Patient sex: M
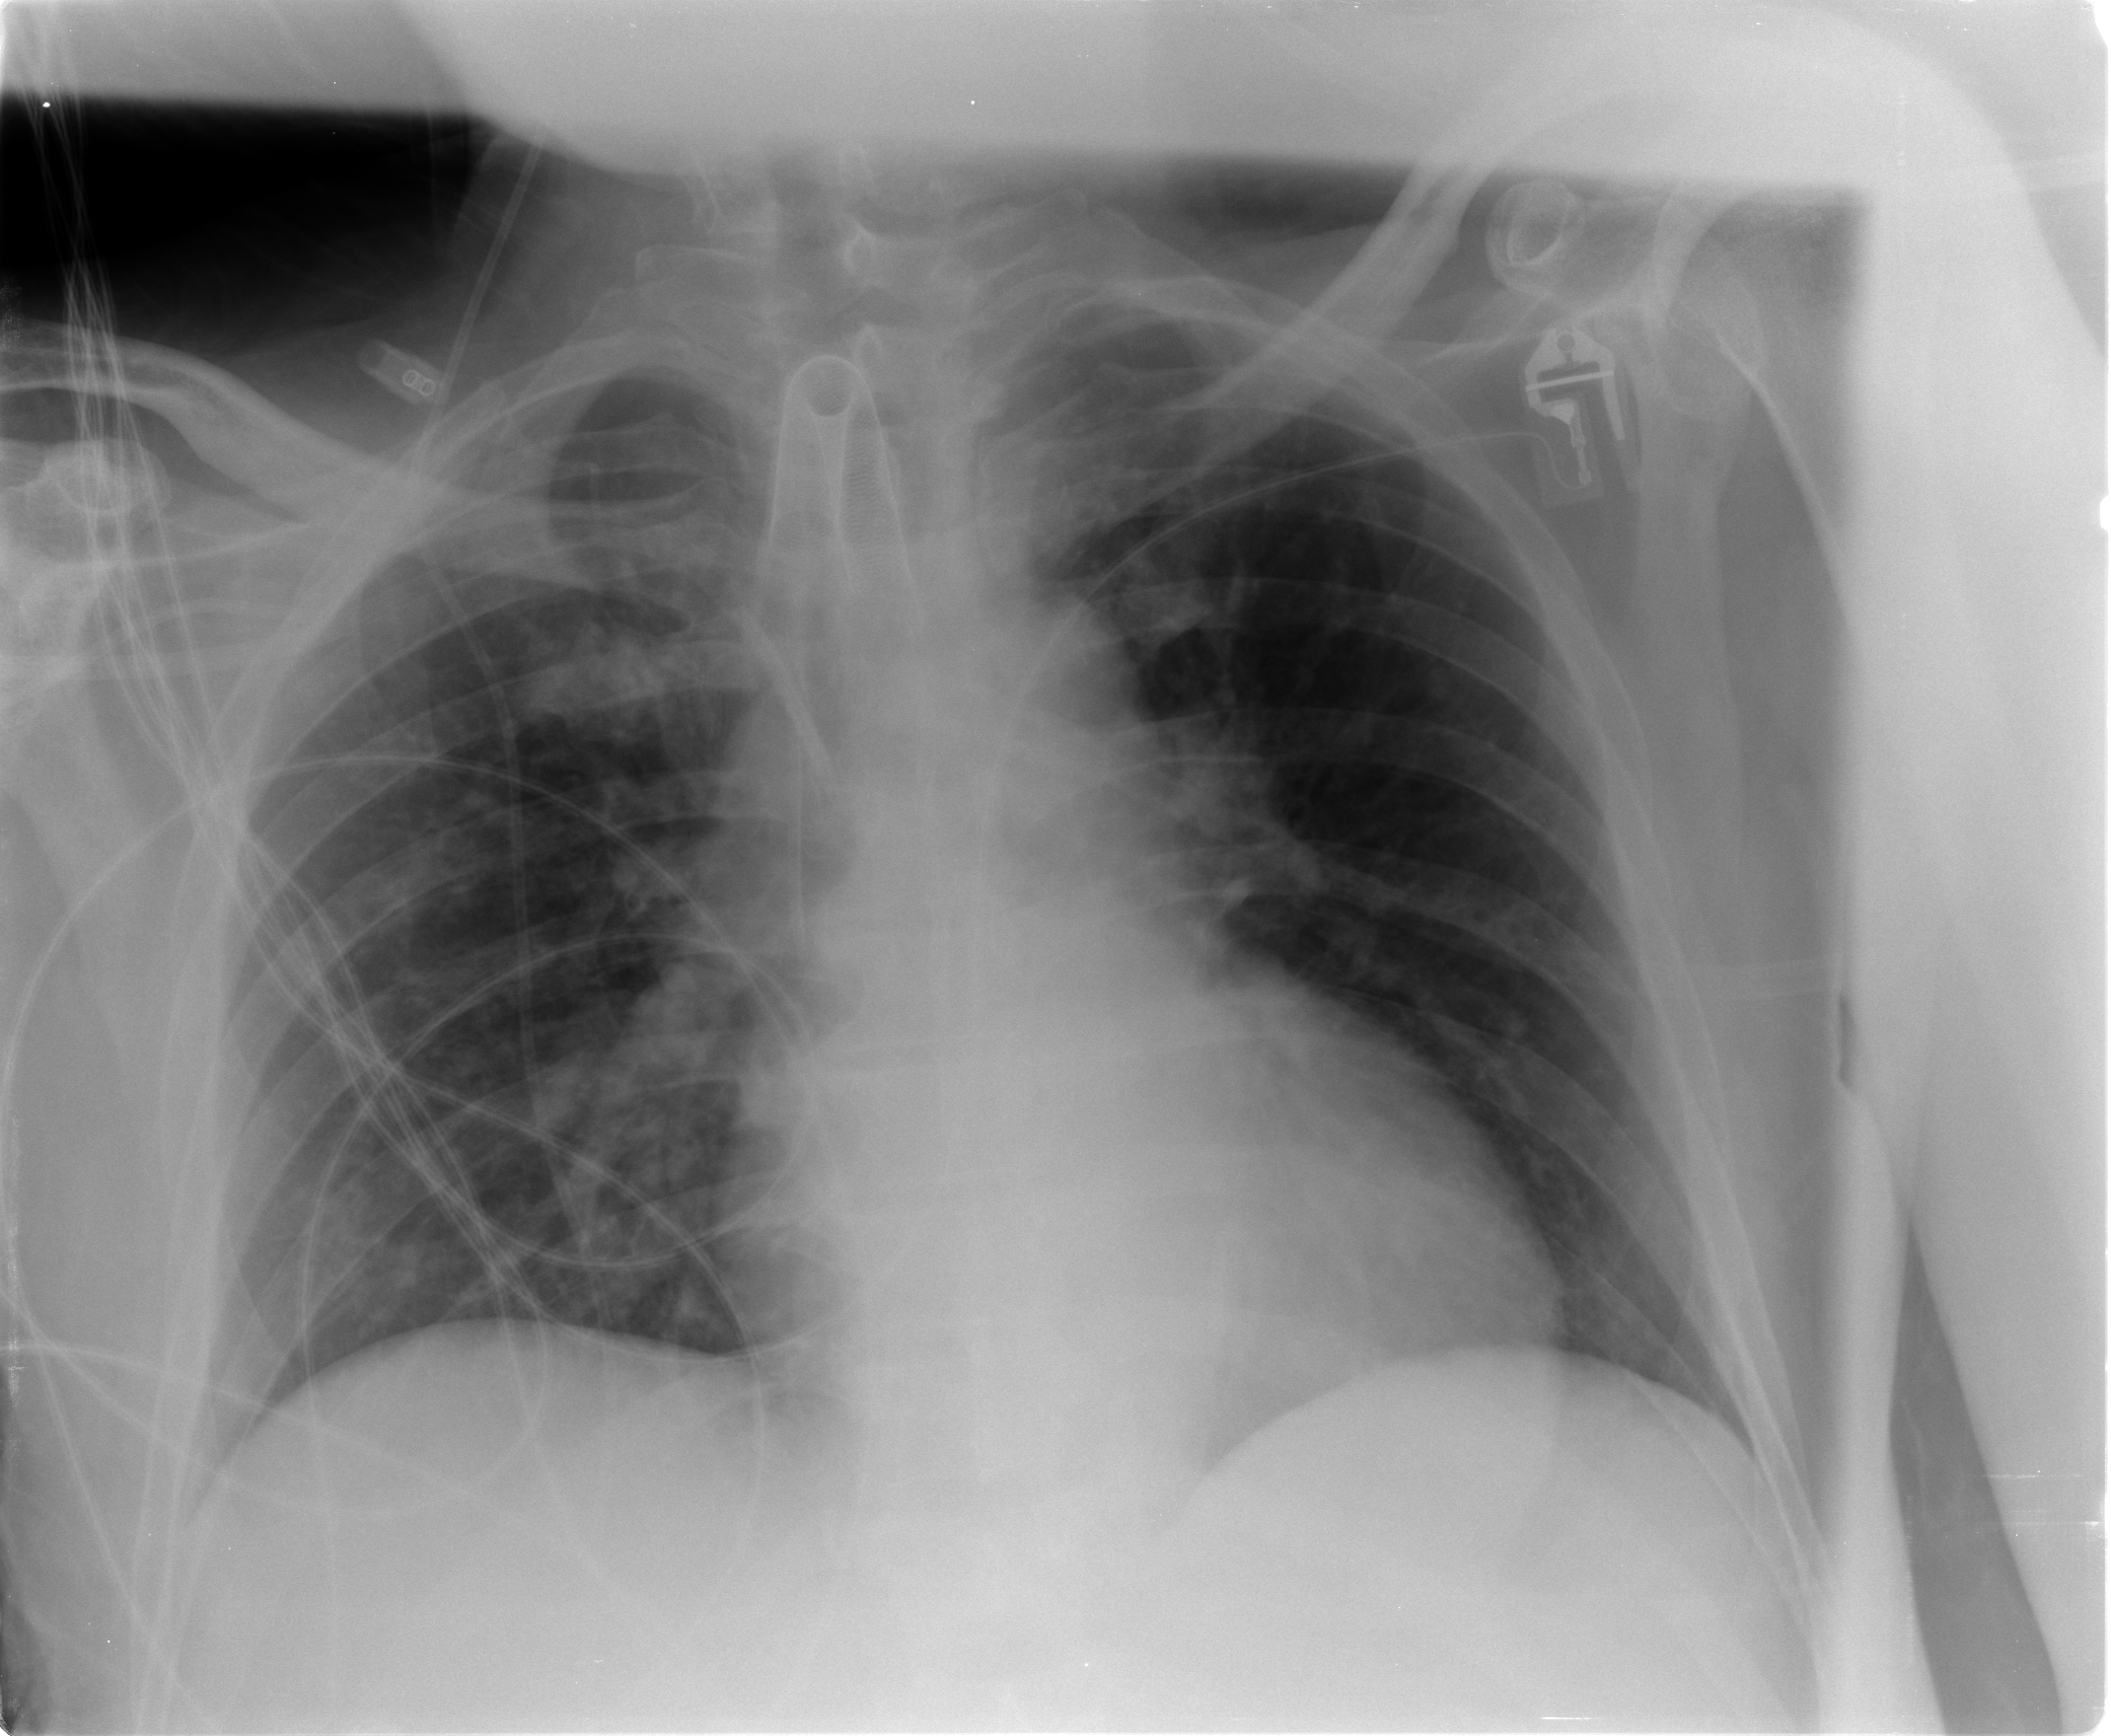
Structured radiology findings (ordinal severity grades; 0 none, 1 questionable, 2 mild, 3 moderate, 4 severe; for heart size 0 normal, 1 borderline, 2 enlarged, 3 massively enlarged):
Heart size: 0
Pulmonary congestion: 1
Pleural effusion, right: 0
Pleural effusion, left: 0
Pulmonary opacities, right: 1
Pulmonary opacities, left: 0
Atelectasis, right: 0
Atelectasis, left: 0